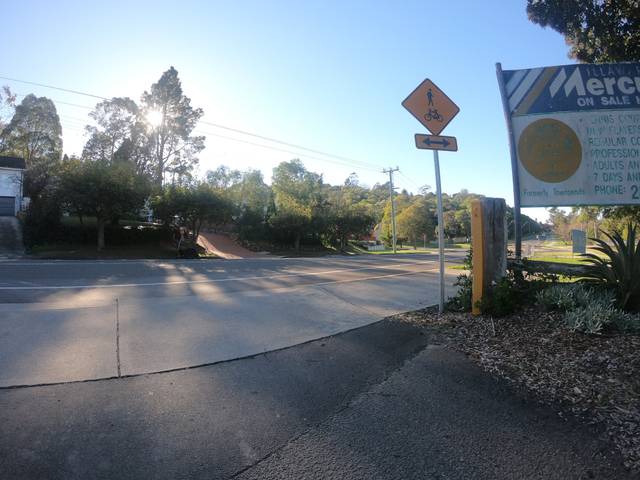
Region: Australia
Coordinates: -34.436, 150.853